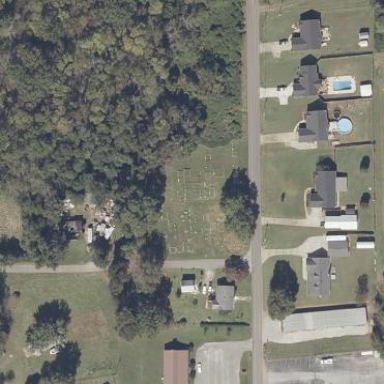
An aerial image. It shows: Cemetery.